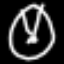
Label: clock